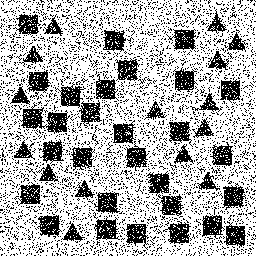
Squares: 29
Triangles: 15
Stars: 0
Total shapes: 44